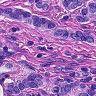
Metastatic tissue present: yes